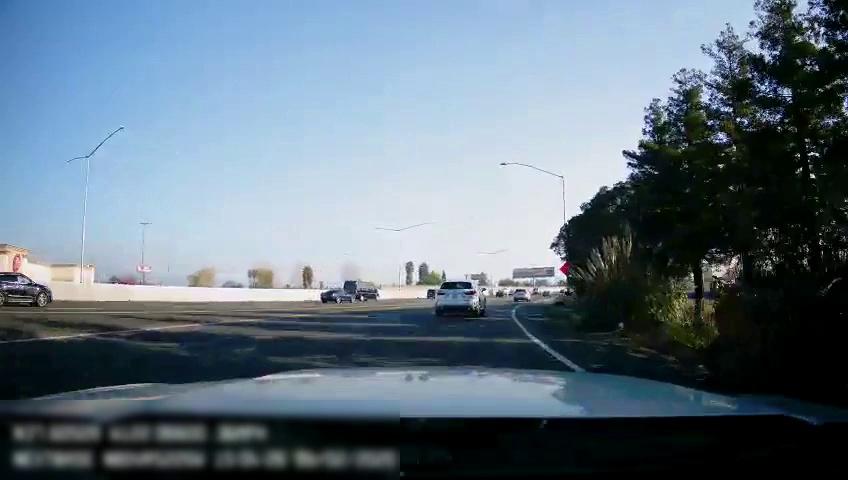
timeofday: Day
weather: Sunny
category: Drivable Space
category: Vehicles | SUV
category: Vehicles | SUV
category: Vehicles | Car
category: Vehicles | SUV
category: Vehicles | Car
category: Vehicles | SUV
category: Vehicles | SUV
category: Vehicles | Car
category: Vehicles | Car
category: Lanes | Current Lane
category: Lanes | Alternate Lane
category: Lanes | Alternate Lane
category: Lanes | Alternate Lane
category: Traffic | Signs